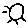
Label: sun